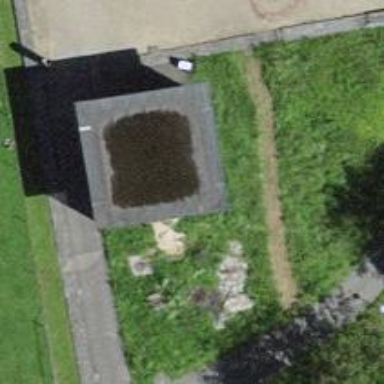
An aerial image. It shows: Toilets.